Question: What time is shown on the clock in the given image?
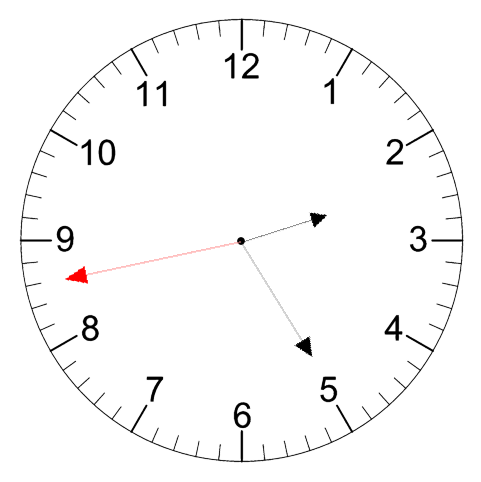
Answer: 02:24:43